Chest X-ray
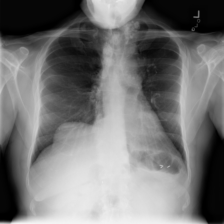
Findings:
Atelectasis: negative
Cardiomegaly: negative
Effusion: negative
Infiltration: negative
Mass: negative
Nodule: negative
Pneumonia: negative
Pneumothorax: negative
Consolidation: negative
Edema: negative
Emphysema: negative
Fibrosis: negative
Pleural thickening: negative
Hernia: negative